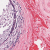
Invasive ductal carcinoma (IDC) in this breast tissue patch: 0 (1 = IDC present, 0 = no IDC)